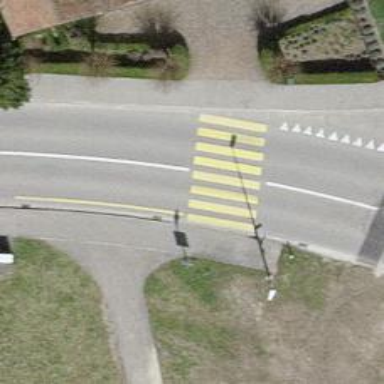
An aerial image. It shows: Sidewalk along the footway.